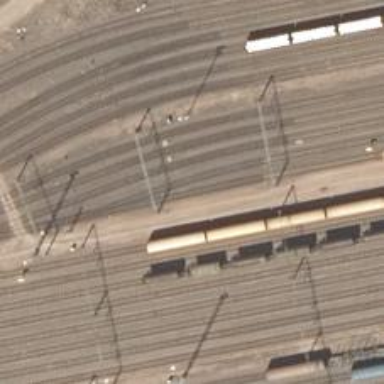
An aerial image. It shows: Railway signal.